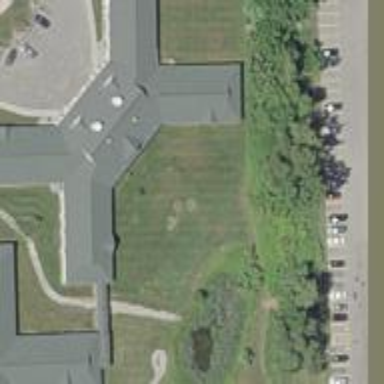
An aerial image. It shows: Building.